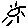
Label: sun